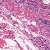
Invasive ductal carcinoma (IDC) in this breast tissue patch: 0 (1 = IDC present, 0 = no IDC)